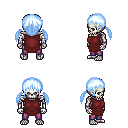
a pixel art fantasy rpg character, male body template, skeleton, maroon tunic, magenta pants, white cyan twin-tailed hairstyle, four views (front, back, left, right), 2x2 character sprite sheet, small pixel art, hard edges, no anti-aliasing